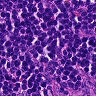
Metastatic tissue present: no